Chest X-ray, PA view. Patient: 72 years old, sex F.
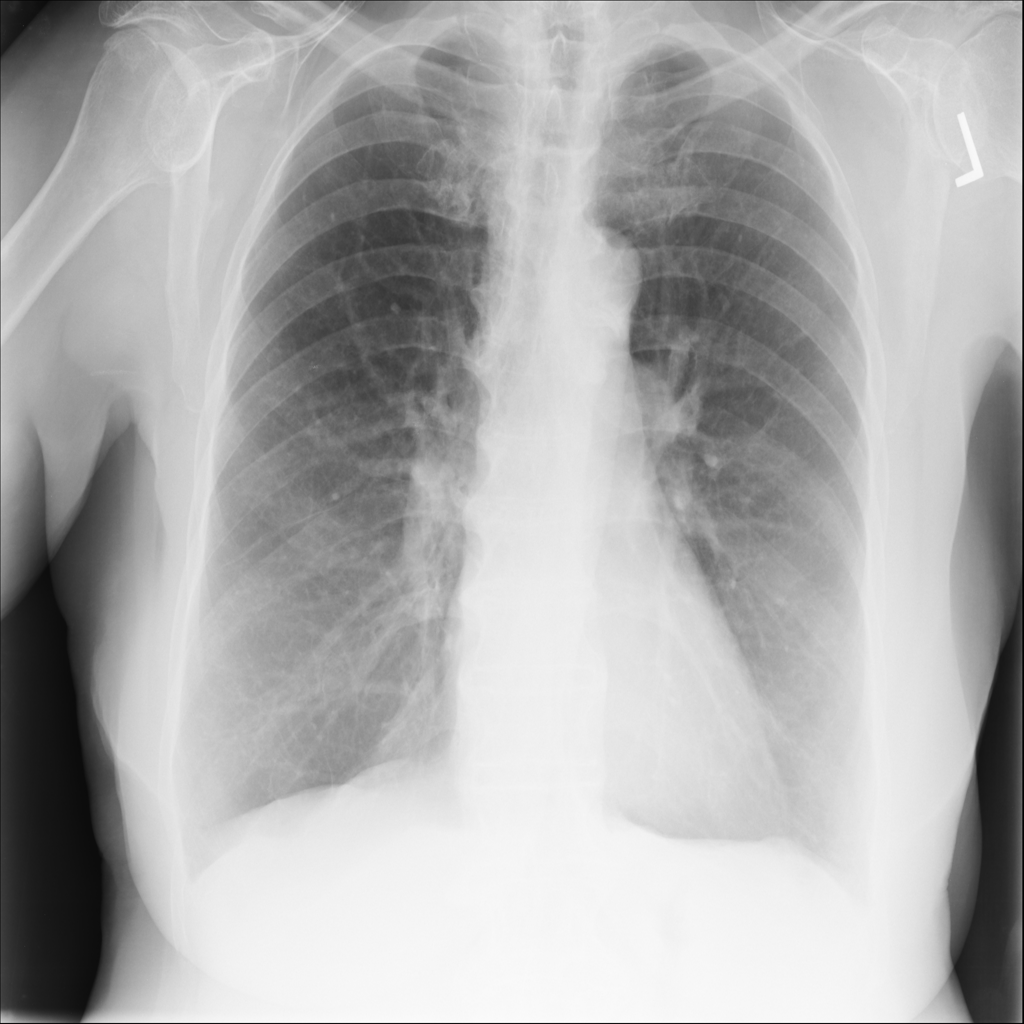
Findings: Atelectasis, Emphysema, Infiltration